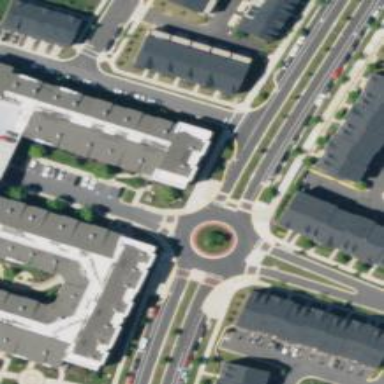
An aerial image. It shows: Roundabout on residential road.